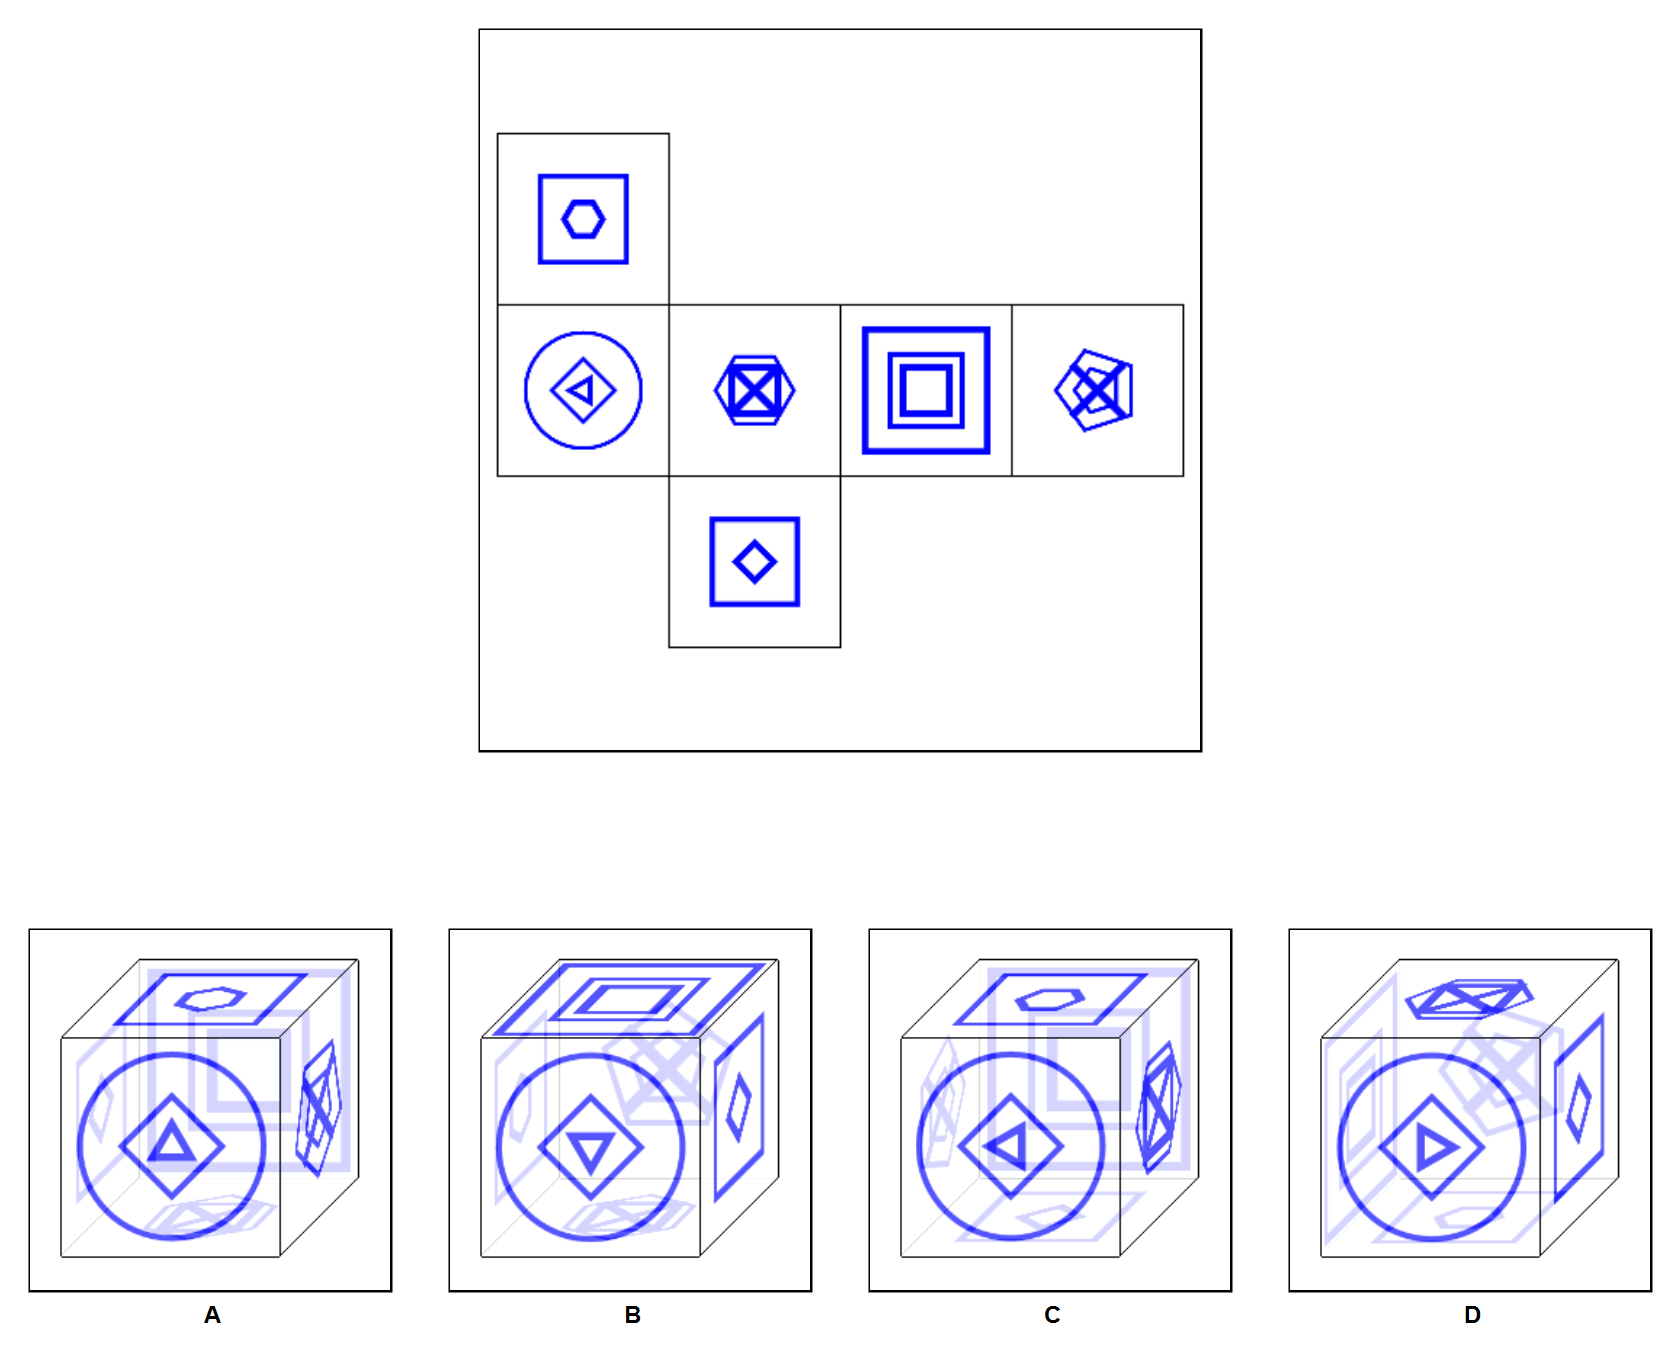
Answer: C